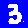
Digit: 3